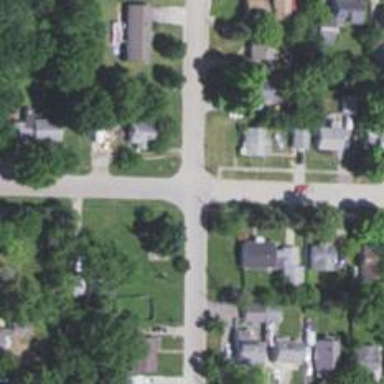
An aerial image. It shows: Residential road.